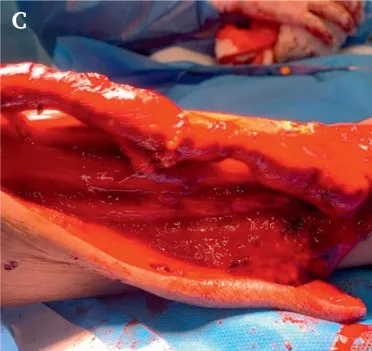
Case 5. (C) Aneurysmorrhaphy with calibration to a 28 Fr chest tube.
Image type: medical_photograph (other_medical_photograph)